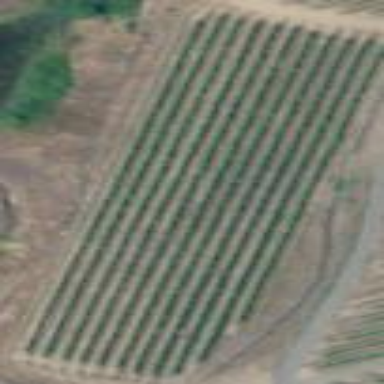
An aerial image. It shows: Vineyard where grapes are grown.